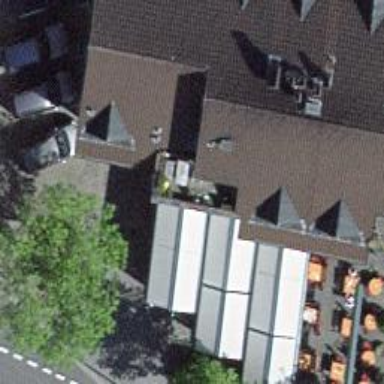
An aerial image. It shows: Café.